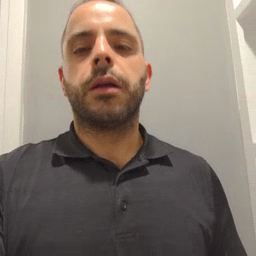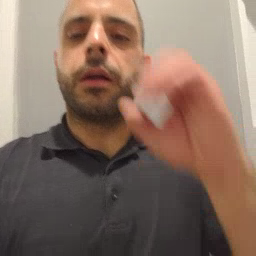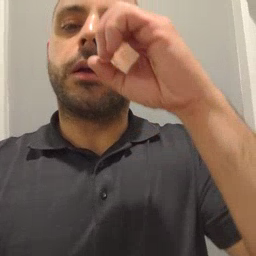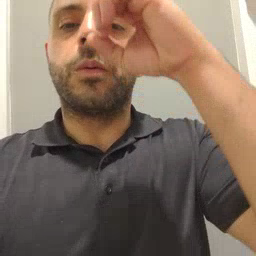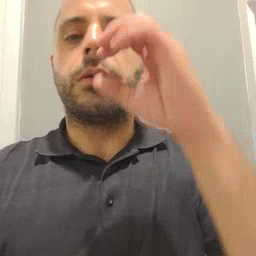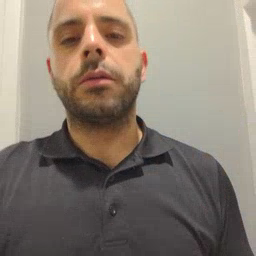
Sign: owl